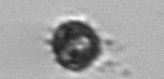
Label: Dinophyceae